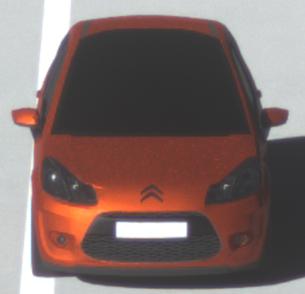
Make: Citroen
Model: C3 1.1
Detailed model: C3 (II)
Model produced from: 2010/01
Model produced until: 2012/03
Doors: 5
Color: orange
Road condition: dry road
Daytime: morning or afternoon
Contrast: high contrast